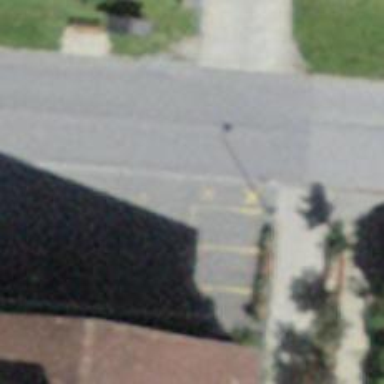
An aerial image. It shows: Bus stop with platform for public transport.